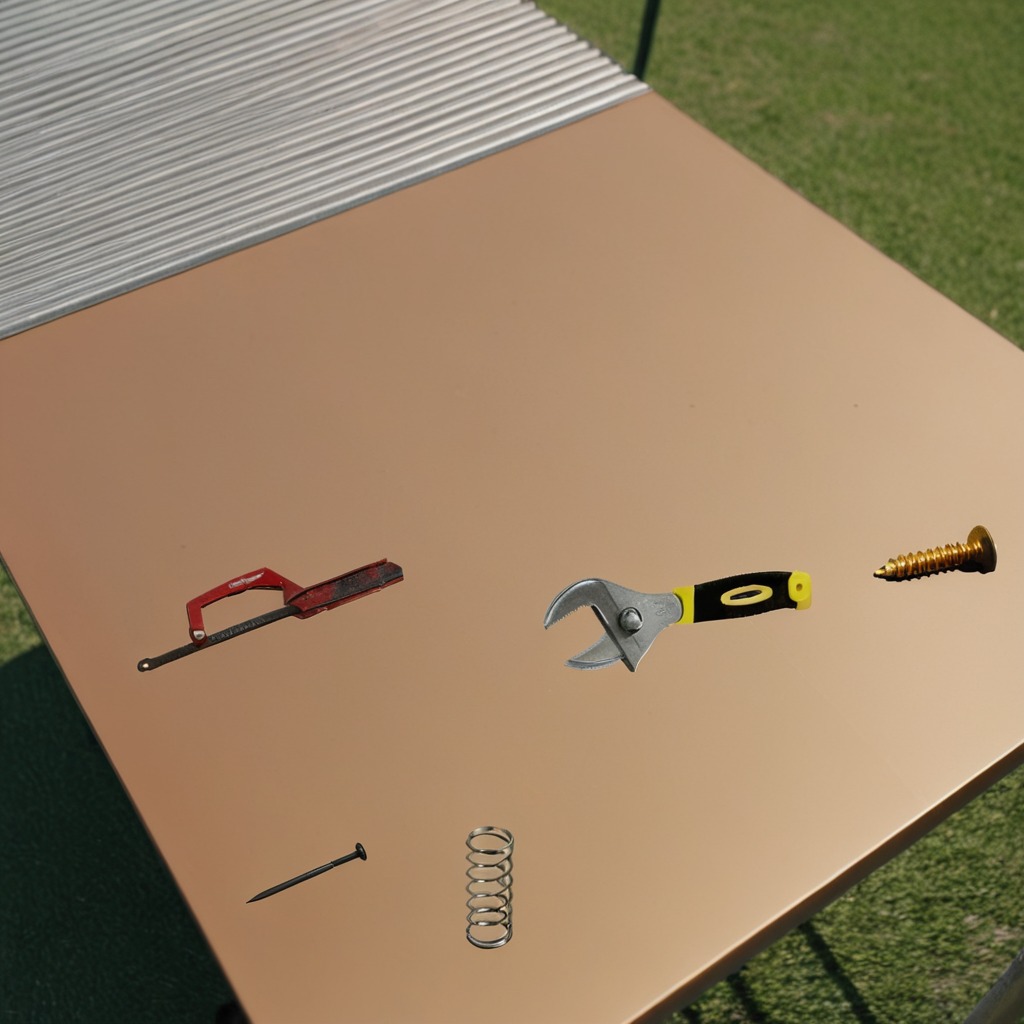
A metal machine screw, an iron nail, a coiled metal spring, a handheld metal saw, and a wrench are lying on the textured surface.